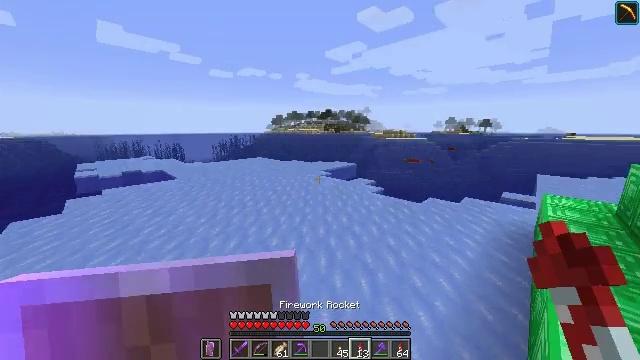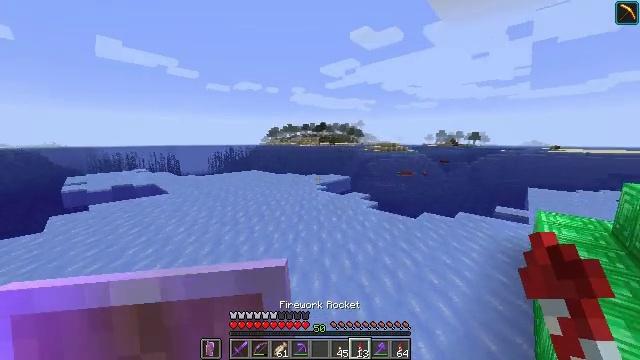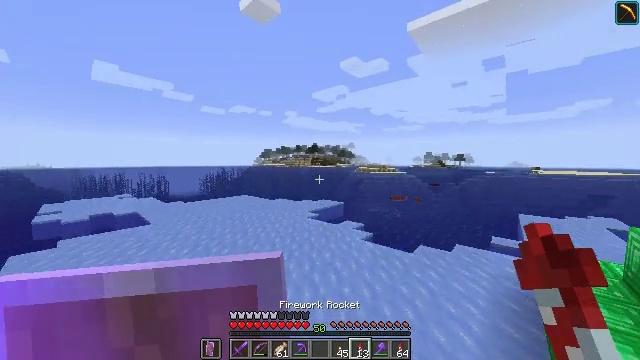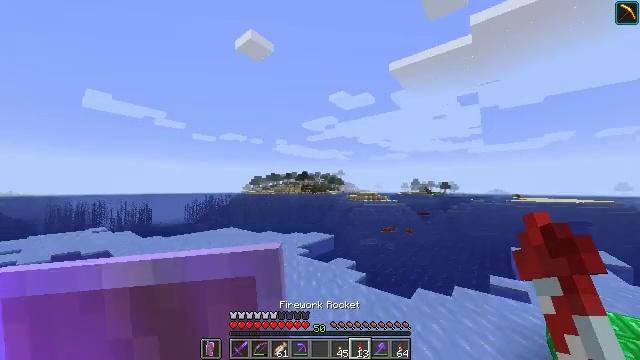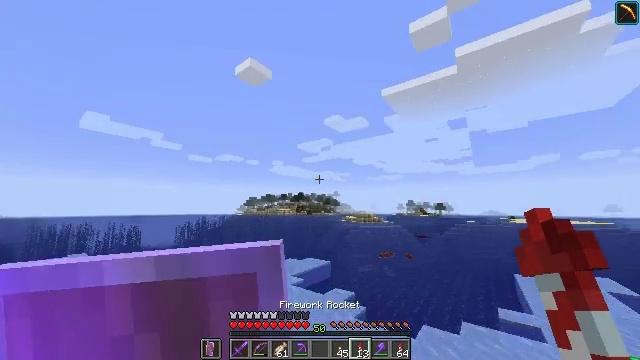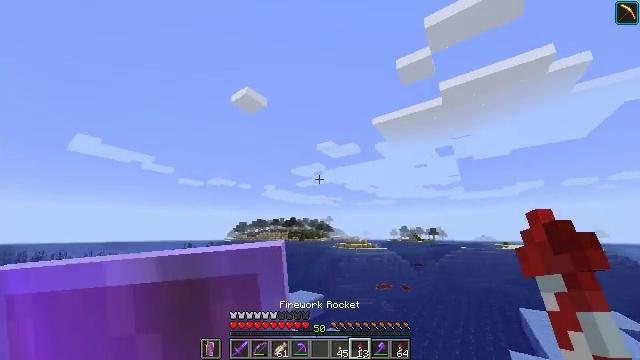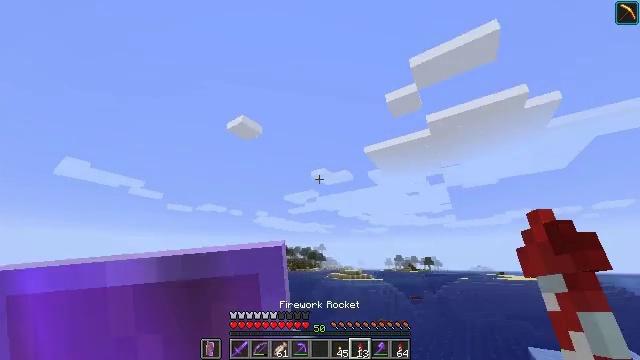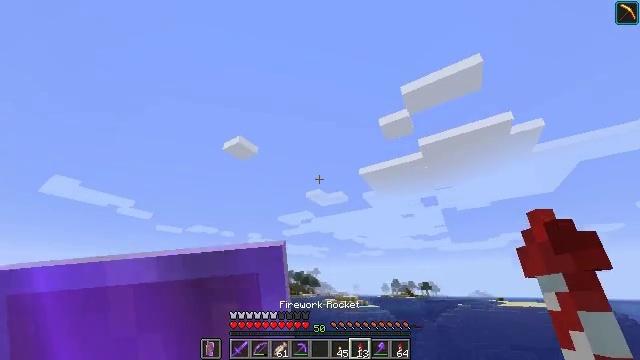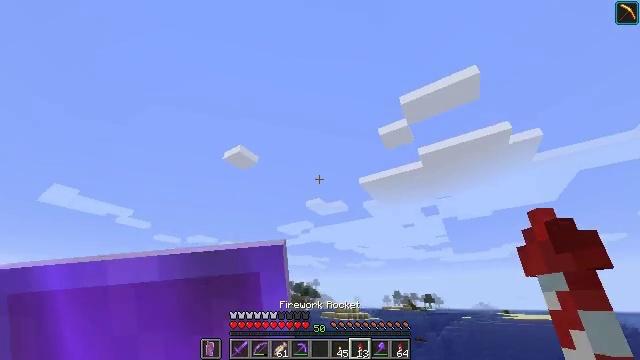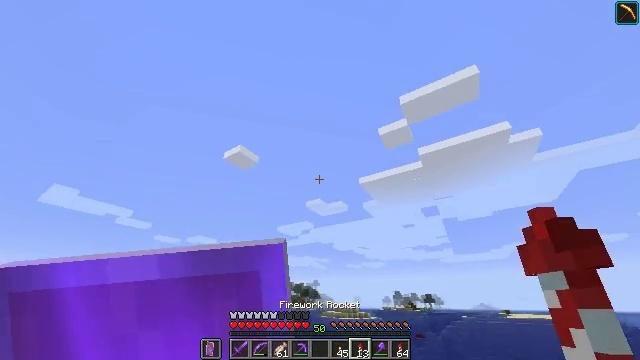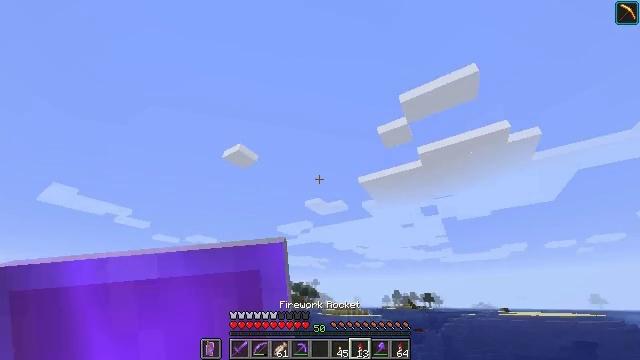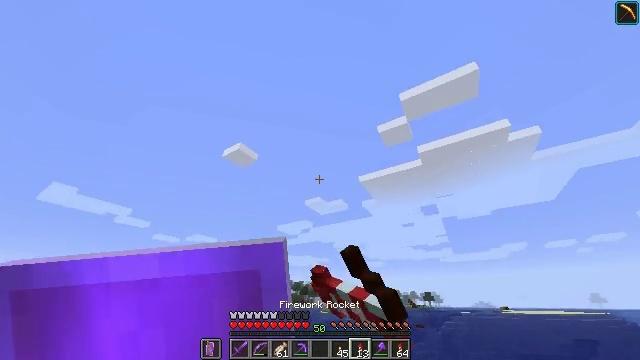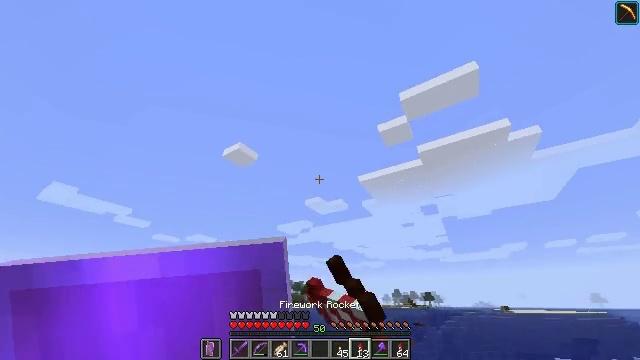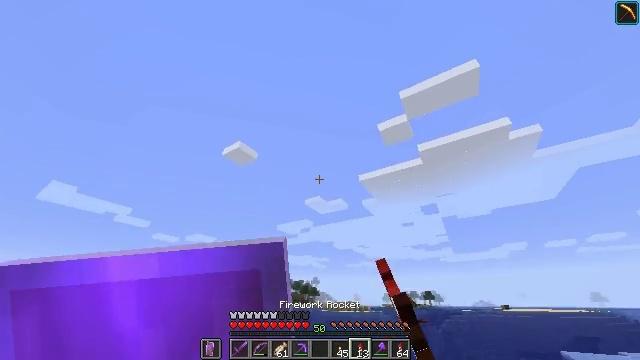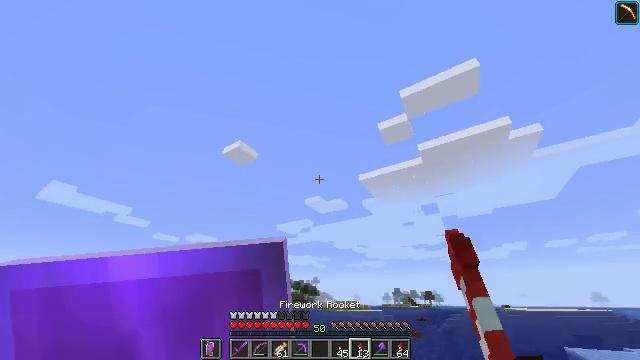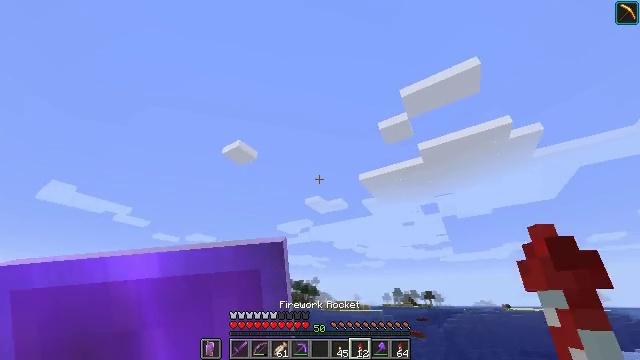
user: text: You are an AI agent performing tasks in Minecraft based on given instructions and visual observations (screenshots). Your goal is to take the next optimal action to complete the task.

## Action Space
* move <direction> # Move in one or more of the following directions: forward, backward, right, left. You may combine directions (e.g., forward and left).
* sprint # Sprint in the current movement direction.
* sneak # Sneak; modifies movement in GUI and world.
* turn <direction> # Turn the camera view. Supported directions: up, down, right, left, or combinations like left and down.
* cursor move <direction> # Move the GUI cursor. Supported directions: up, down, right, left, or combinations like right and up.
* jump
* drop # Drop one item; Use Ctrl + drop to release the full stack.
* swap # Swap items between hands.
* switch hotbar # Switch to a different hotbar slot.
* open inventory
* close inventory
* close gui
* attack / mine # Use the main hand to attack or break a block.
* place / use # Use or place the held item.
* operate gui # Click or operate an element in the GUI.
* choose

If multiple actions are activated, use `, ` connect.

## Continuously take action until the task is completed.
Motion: motion action
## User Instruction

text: Mine packed ice from icy biomes.
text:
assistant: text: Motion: move forward, sprint, turn right and up, jump
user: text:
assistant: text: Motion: move forward, sprint, turn right and up, jump
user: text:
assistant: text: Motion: move forward, sprint, turn right and up, jump
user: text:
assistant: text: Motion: move forward, sprint, turn right and up, jump
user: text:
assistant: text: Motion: move forward, sprint, turn right and up, jump
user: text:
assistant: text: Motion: move forward, sprint, turn right and up
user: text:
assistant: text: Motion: move forward, sprint, turn right and up
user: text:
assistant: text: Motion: move forward, sprint, turn up, jump
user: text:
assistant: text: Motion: move forward, sprint, jump
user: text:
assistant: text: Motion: move forward, sprint, use / place, jump
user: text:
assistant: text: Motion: move forward, sprint, use / place, jump
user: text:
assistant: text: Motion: move forward, sprint, use / place, jump
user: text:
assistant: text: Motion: move forward, sprint, jump
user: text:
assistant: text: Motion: move forward, sprint, jump
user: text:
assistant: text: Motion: move forward, sprint, jump
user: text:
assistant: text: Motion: move forward, sprint, jump
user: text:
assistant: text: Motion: move forward, sprint, turn right, jump
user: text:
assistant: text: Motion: move forward, sprint, turn right, jump
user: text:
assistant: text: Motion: move forward, sprint, turn right and up, jump
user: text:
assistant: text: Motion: move forward, sprint, turn right, jump
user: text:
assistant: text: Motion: move forward, sprint, jump
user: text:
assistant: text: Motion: move forward, sprint, jump
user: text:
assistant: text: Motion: move forward, sprint, jump
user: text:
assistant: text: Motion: move forward, sprint, jump
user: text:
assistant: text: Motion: move forward, sprint, jump
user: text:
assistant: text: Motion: move forward, sprint, jump
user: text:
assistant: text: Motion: move forward, sprint
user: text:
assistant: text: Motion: move forward, sprint
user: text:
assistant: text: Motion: move forward, sprint
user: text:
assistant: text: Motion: move forward, sprint